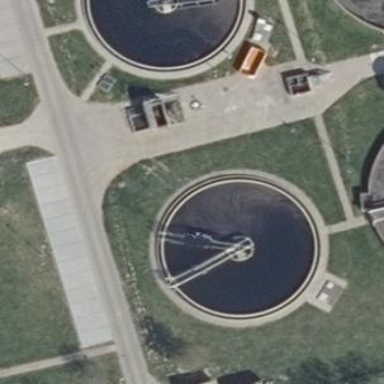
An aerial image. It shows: Image of wastewater.